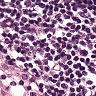
Metastatic tissue present: no